The plot shows how the frequency content of a bearing vibration signal evolves over time (STFT spectrogram). Determine the bearing's health state. Answer with exactly one of: normal, inner_race, outer_race, ball.
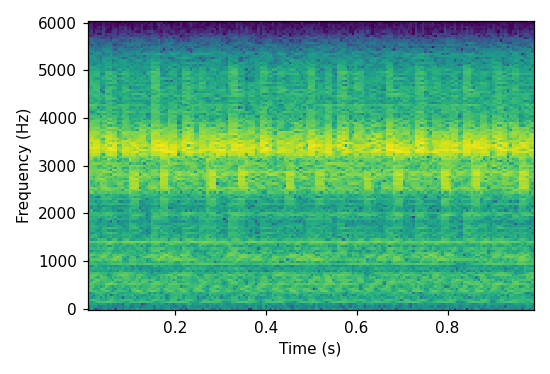
Answer: outer_race